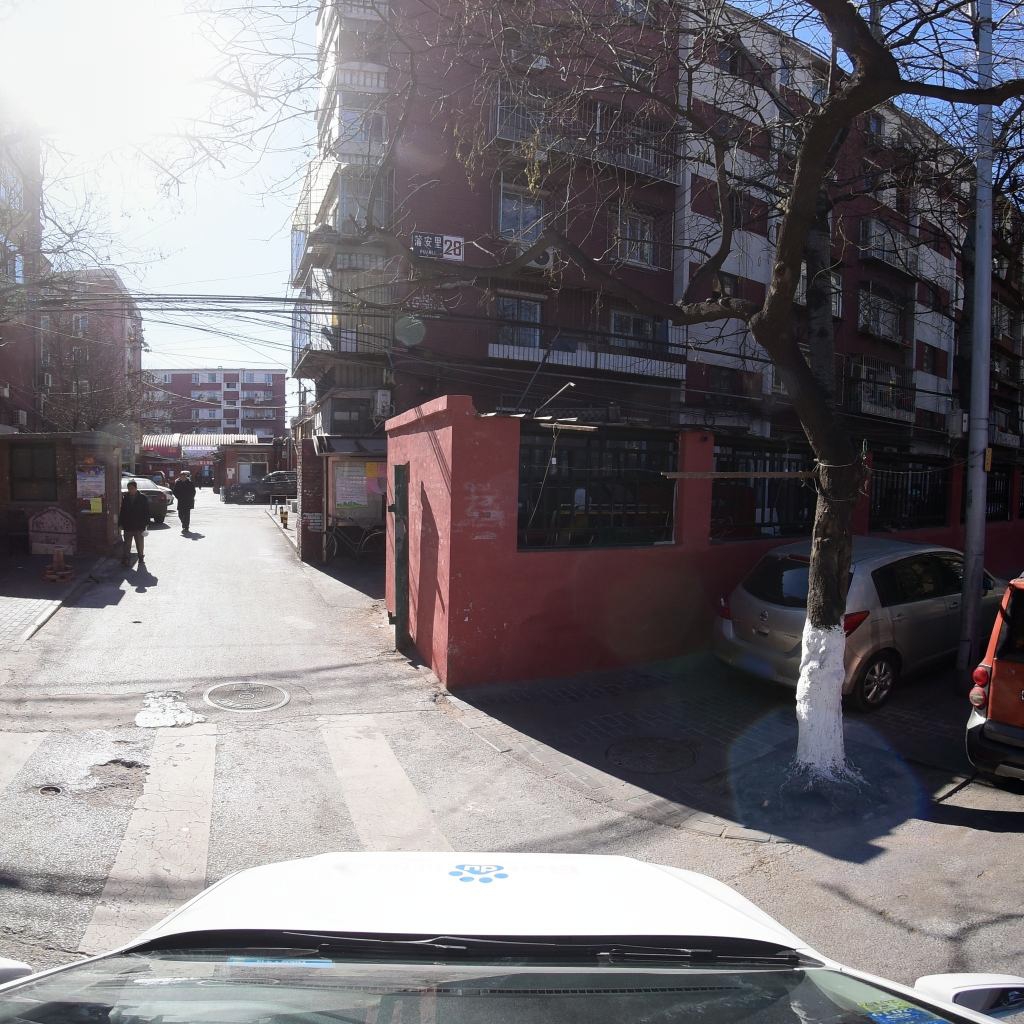
Region: Fengtai
Road damage annotations: transverse crack, transverse crack, pothole, pothole, manhole cover, manhole cover, transverse crack